Question: I want to implement 2d kernel convolution of a signal in MATLAB. This is essentially a nonlinear quadratic filter of a signal (not image) as described by the formula below:

where k2(t1,t2) is a 2-dimensional convolution kernel. x is a 1d [N,1] signal vector & y is the output [N,1] signal.
So far, I've been doing this by a very brute force, non-elegant fashion. I was wondering if I could use the MATLAB 'filter2'/'conv2' functions to do this more effectively! I know these functions are meant for image processing, which I don't know too much about, so I was hoping someone could help!
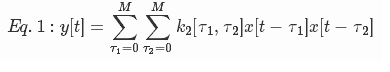
Answer: The problem when using 'diag(conv2(x,x,k));' is that you are calculating something much larger (the whole 2d matrix) and then you keep only the diagonal. It could be expensive depending on the size of your signals. You can try with
'''
n = 500; m = 50;
x = rand(n,1);
k2 = rand(m,m);
tic; res1 = diag(conv2(x,x,k2)); toc;
tic;
res2 = zeros(n+m-1,1);
for k = 1:n+m-1
imin = k+1-min(k,m); imax = min(k,n);
jmin = max(1,k-n+1); jmax = min(k,m);
res2(k) = x(imax👎imin)'*k2(jmin:jmax,jmin:jmax)*x(imax👎imin);
end
toc;
norm(res1-res2)
'''
It works faster than the other option for many cases I have tried. One ouput can is, for instance
'''
>> script
Elapsed time is 0.012753 seconds.
Elapsed time is 0.006541 seconds.
ans =
1.5059e-12
'''
I do not know how large are your signals or your kernel, so you can try.